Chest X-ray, PA view. Patient: 48 years old, sex F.
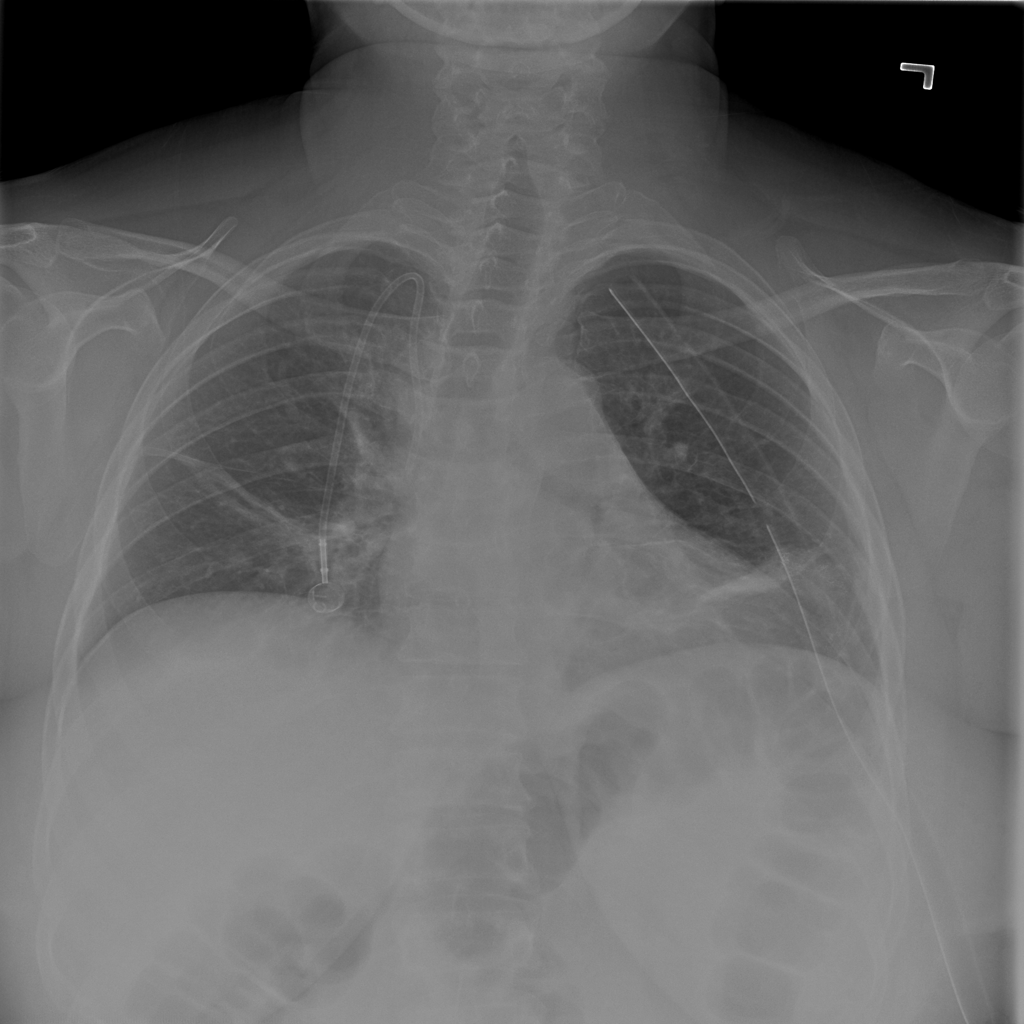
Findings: Atelectasis, Infiltration